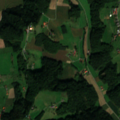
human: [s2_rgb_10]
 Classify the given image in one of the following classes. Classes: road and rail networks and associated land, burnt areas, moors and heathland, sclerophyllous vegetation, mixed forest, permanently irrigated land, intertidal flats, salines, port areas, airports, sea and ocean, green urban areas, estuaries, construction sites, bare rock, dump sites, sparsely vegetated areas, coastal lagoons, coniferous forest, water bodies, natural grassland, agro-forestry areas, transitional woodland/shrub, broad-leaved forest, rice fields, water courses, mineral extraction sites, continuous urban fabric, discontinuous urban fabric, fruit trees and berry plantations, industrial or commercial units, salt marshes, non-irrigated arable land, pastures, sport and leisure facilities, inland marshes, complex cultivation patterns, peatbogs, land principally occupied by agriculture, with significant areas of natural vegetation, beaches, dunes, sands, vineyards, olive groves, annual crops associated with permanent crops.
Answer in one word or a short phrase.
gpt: non-irrigated arable land, complex cultivation patterns, broad-leaved forest